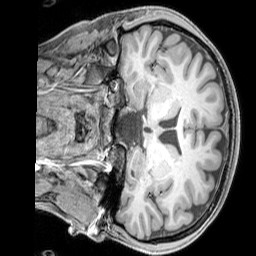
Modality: T1w
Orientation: coronal
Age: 19
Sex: female
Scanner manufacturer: siemens
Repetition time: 2.3 s
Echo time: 0.00226 s